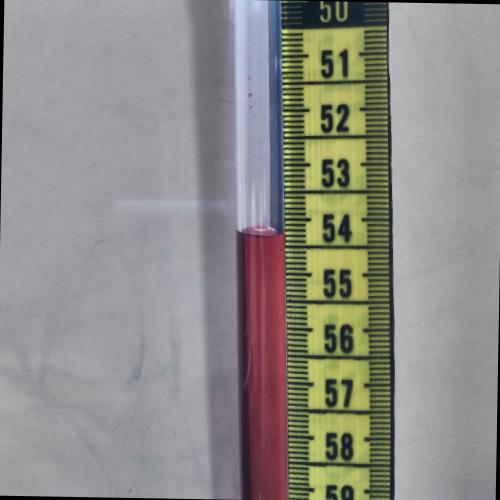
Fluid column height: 54.3 cm